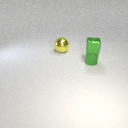
small green metal cylinder below small green metal cube